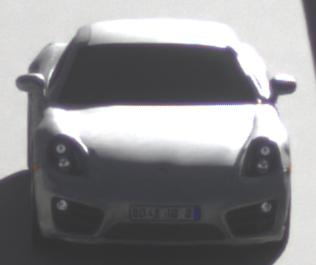
Make: Porsche
Model: Cayman
Detailed model: Cayman (981C)
Model produced from: 2013/03
Model produced until: 2014/04
Doors: 2
Color: white
Road condition: dry road
Daytime: morning or afternoon
Contrast: high contrast